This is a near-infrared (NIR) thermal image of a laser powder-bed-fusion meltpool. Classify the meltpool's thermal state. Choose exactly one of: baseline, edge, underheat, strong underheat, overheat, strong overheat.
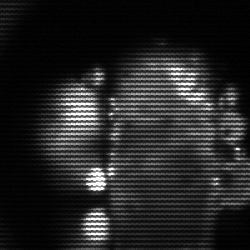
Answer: strong underheat